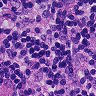
Metastatic tissue present: no